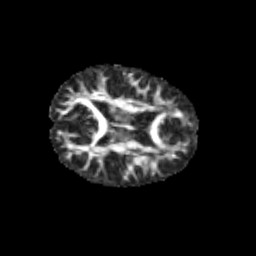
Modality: FA
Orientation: axial
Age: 11
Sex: female
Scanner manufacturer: siemens
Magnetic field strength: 3 T
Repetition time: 3.8 s
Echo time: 0.07 s